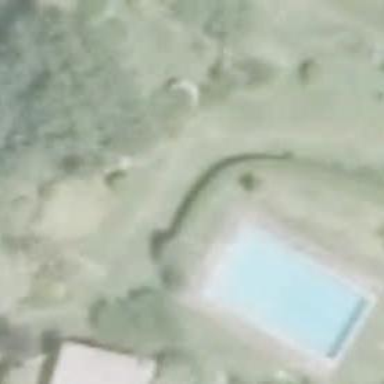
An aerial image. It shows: Swimming pool located in leisure land.